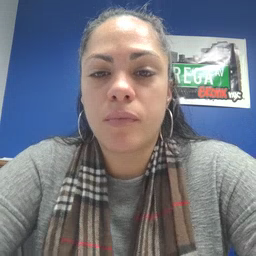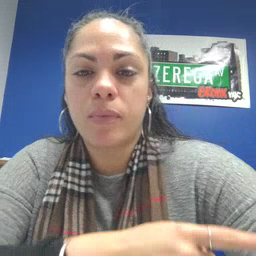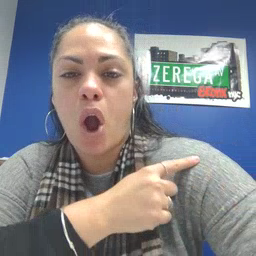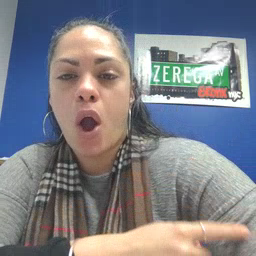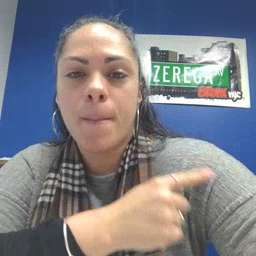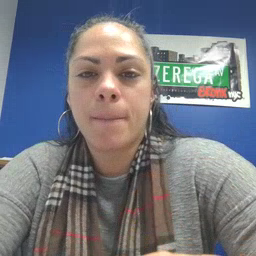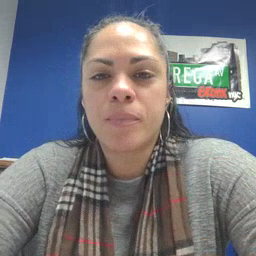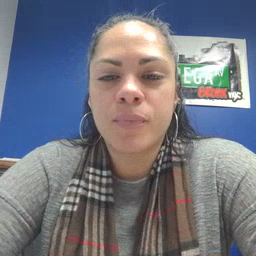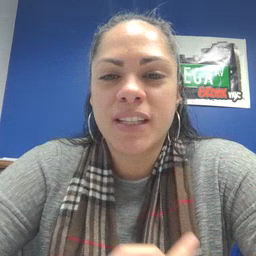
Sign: arm